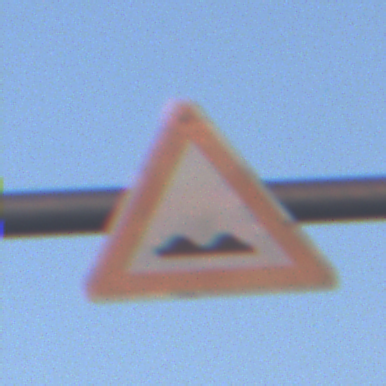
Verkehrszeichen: UnebeneFahrbahn
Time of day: SunriseSunset
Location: Outdoor (Urban)
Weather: Clear
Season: NotSpecified
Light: Natural